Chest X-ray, PA view. Patient: 43 years old, sex M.
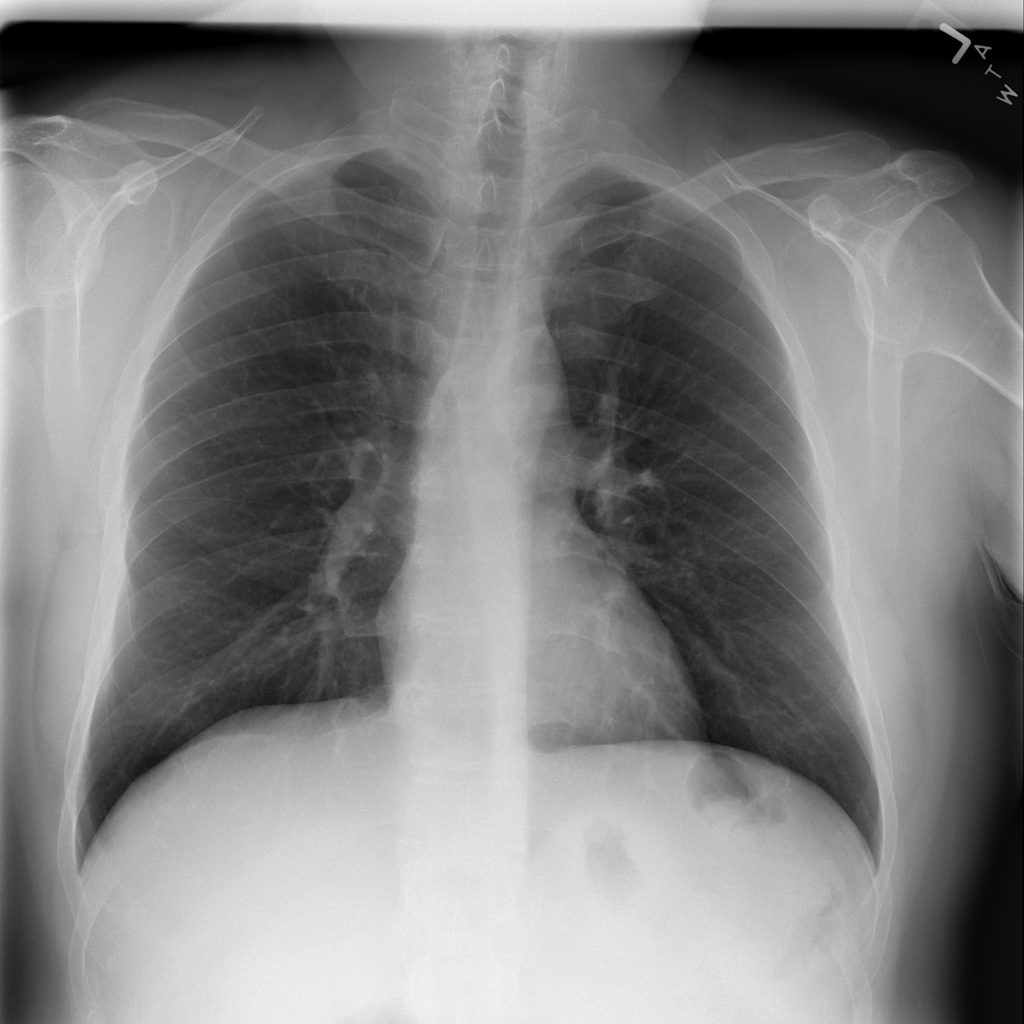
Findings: No Finding